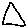
Label: triangle